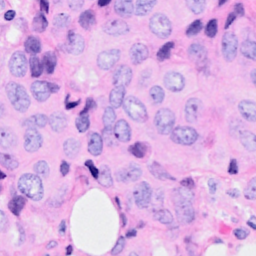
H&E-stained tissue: Breast